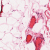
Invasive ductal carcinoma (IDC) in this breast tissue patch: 0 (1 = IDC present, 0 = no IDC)